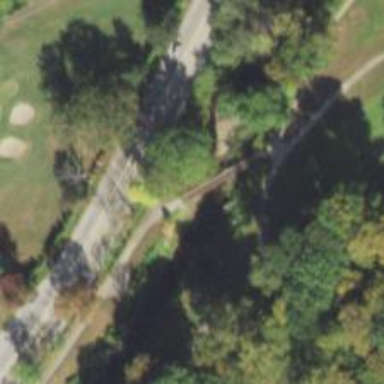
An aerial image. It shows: Path.